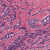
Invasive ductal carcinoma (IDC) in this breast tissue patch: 1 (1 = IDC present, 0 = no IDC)